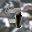
Label: 7